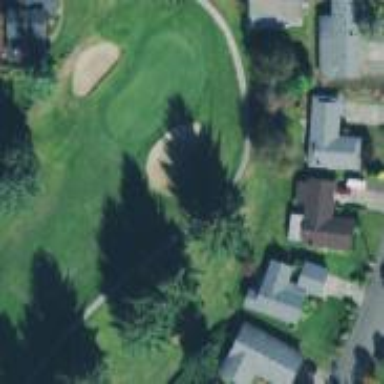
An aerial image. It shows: Path for both roads and golfers.